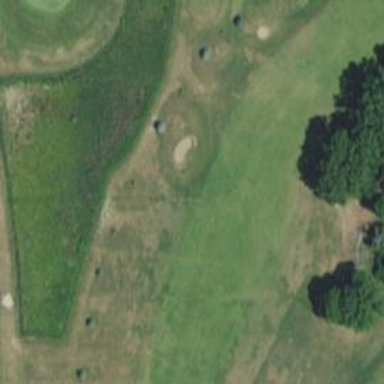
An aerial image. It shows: Grass area designated as golf tee.